Interaction volume radius: 10 \u00c5
Interaction volume height: 45 \u00c5
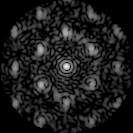
Disorder parameter: 0.4925